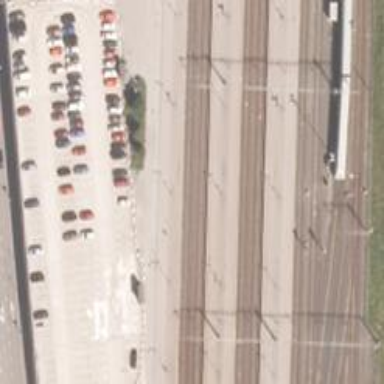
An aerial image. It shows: Close-up of railway platform edge.